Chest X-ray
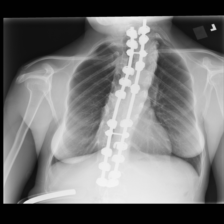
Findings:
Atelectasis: negative
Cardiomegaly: negative
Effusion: negative
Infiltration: negative
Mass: negative
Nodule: negative
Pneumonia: negative
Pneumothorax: negative
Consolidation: negative
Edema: negative
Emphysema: negative
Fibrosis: negative
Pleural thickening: negative
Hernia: negative